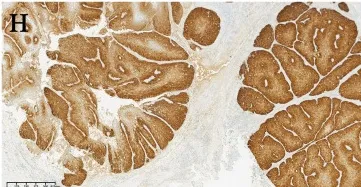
Characteristics of the cervical squamous cell carcinoma and vulvar squamous cell carcinoma for case 1. (H) P16 was diffusely positive in vulvar tumor cells.
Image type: pathology (immunostaining)